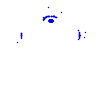
Particle: pion